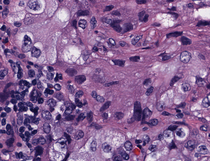
Tumor epithelial tissue: yes
Tumor-associated stroma tissue: yes
Normal tissue: no